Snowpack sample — Loveland Pass, Silver Plume, Colorado, USA (1/12/25, 11:40 AM MST)
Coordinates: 39.66, -105.88
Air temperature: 7 °F
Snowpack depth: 140 cm
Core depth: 10 cm
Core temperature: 41 °F
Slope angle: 11°, slope face: 30°
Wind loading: high
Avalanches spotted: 2
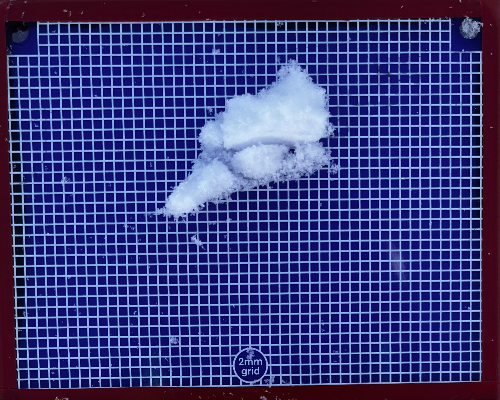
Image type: profile
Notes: Pilot using slightly modified coring method that took too large segment for snow profile picturing, advised not to use in higher level models. Two avalanche on south face nearby, partially cloudy with light snow in the last 24 hours. Lots of wind loading on eastern features.